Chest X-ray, AP view. Patient: 43 years old, sex M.
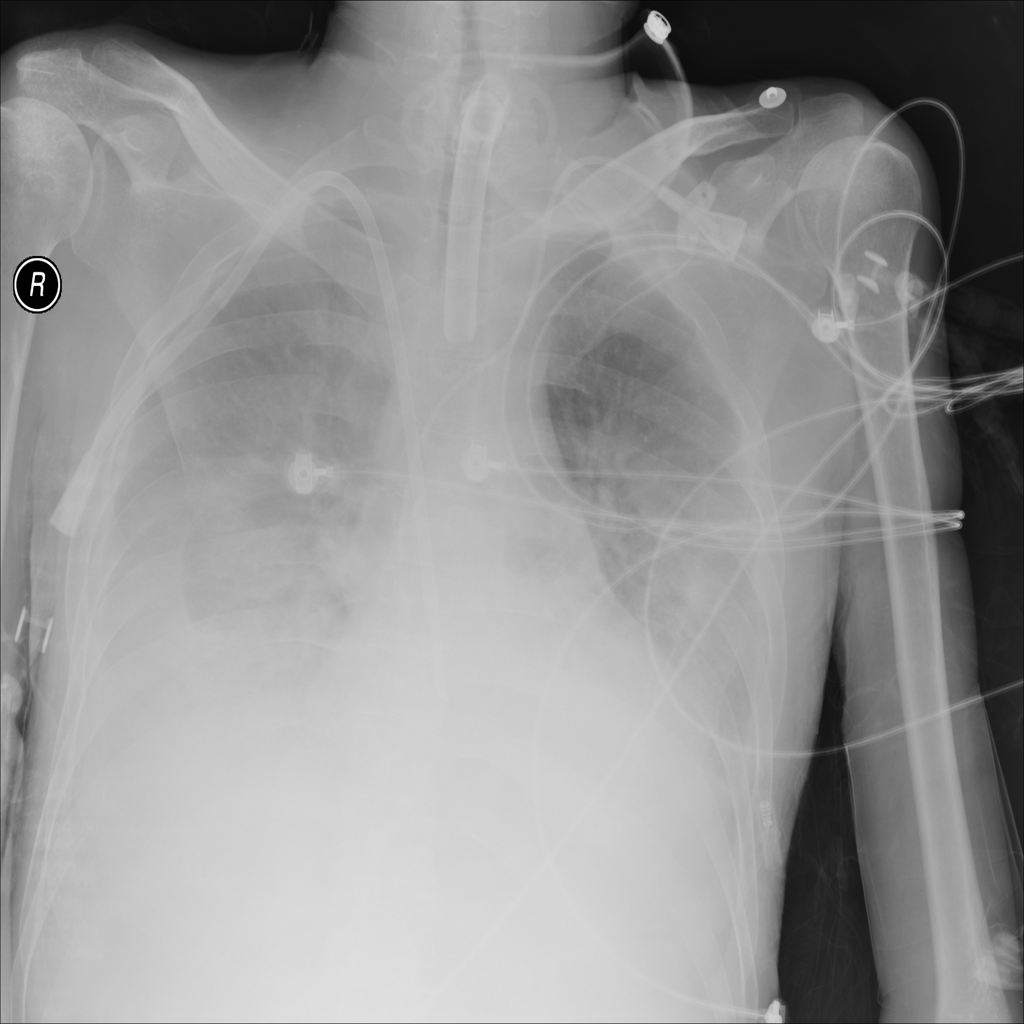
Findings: Atelectasis, Infiltration